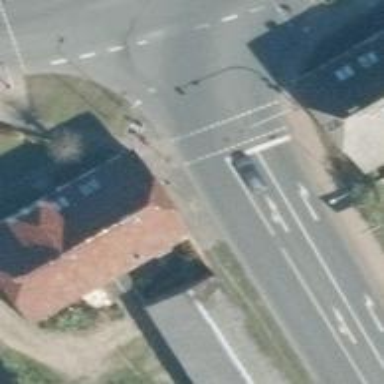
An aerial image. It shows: Primary highway with asphalt surface. There are sidewalks on both sides of the road.